Aerial crown-view tile of a tropical tree (Barro Colorado Island, Panama), acquired 20240918:
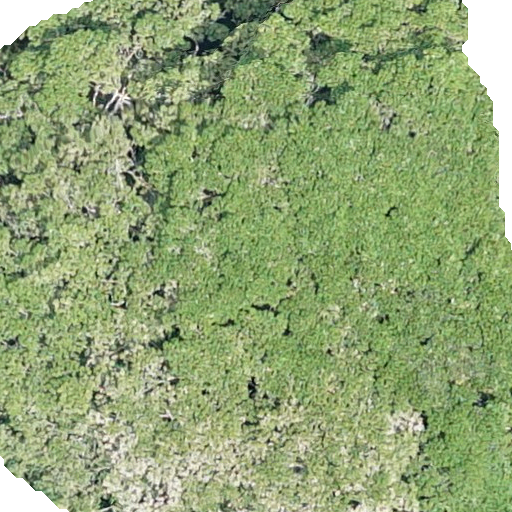
Species: Sterculia apetala
GBIF accepted scientific name: Sterculia apetala
Crown area: 505.838 m²